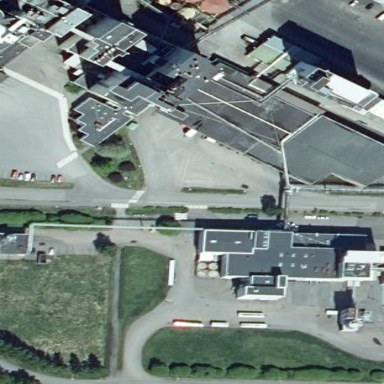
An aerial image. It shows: Industrial building.